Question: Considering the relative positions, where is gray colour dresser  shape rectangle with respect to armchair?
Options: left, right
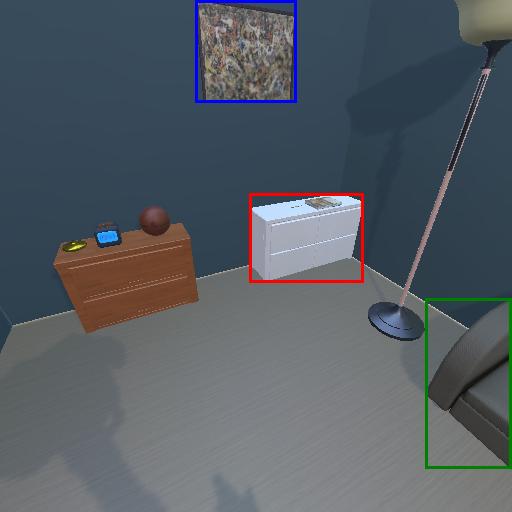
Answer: left